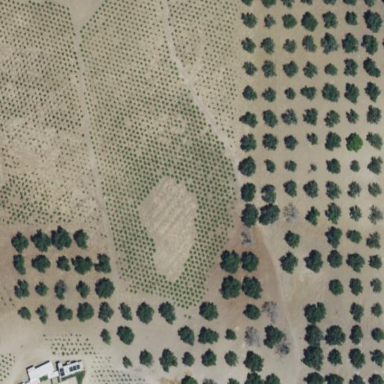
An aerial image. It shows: Orchard.